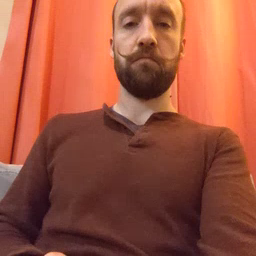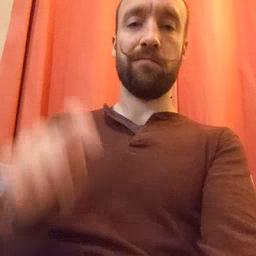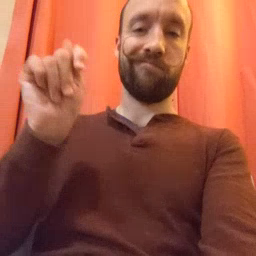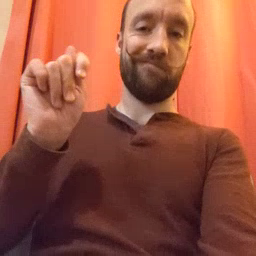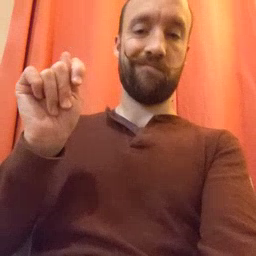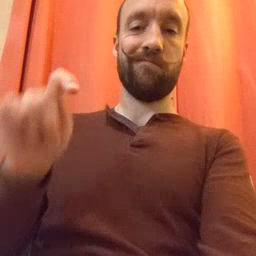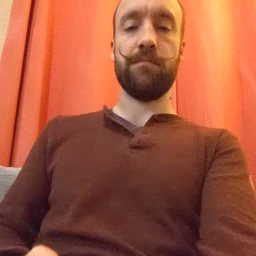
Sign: potty